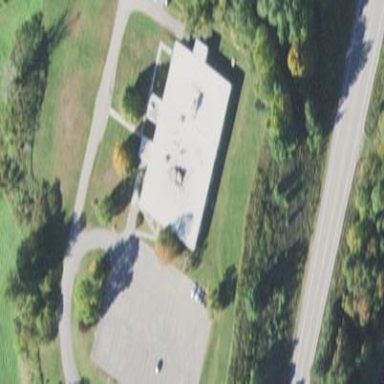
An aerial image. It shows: School building.